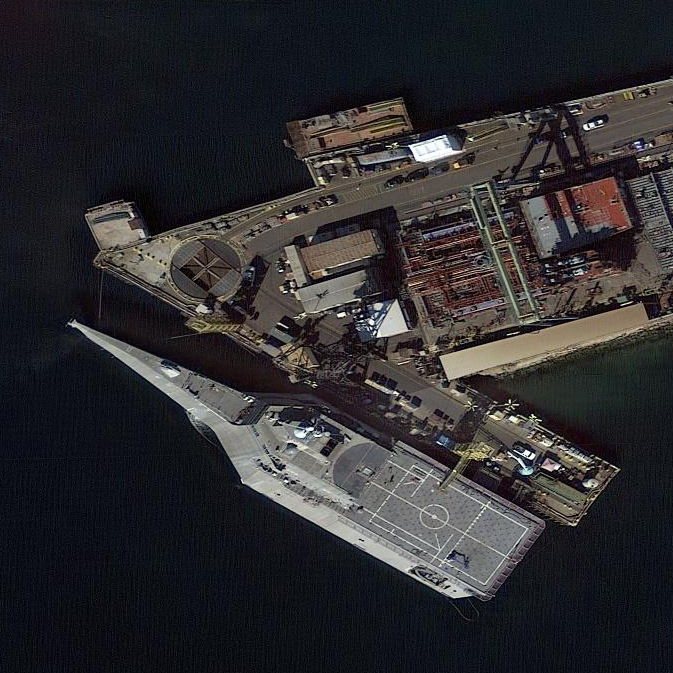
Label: Independence-class_combat_ship